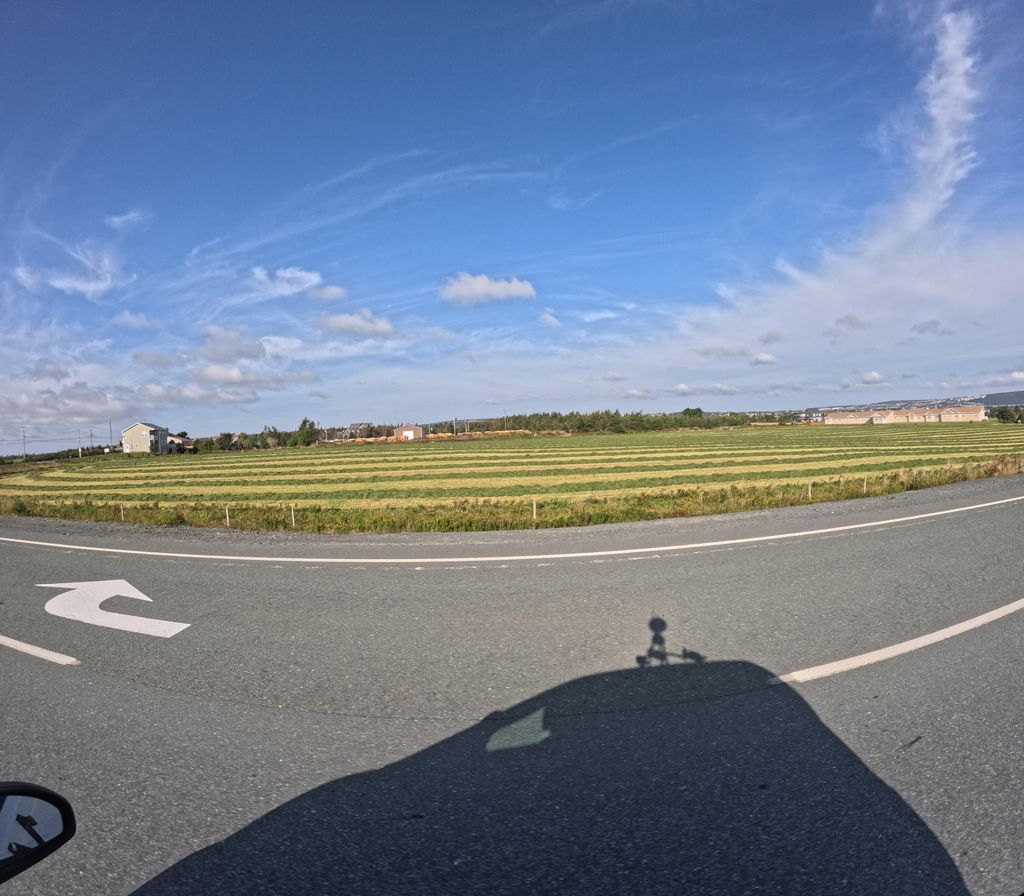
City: st_johns